Question:
## Encoding into JSON:
I have some JSON encoded anime info stored on a text file using this code:
'''
$info = array(
'mal_id' => $id,
'image' => $src,
'title' => $title,
'alt_title_eng' => $alt_eng,
'alt_title_syn' => $alt_syn,
'type' => $type,
'status' => $status,
'episodes' => $ep,
'genres' => $genres,
'rank' => $rank,
'synopsis' => $syno,
'modified' => date("Y-m-d H:i:s"),
'user' => 'system'
);
file_put_contents("scrap/anime-$id.txt", json_encode($info));
'''
The contents of the text file is:
'''
{"mal_id":18679,"image":"http:\/\/localhost\/images\/anime\/5\/54379.jpg","title":"Kill la Kill","alt_title_eng":" KILL la KILL","alt_title_syn":" KLK","type":" TV","status":" Currently Airing","episodes":25,"genres":"Action, Comedy, School","rank":421,"synopsis":"The story is set on a high school that the student council president Satsuki Kiryuuin rules by force....","user":"system"}
'''
## Decoding JSON and inserting into database
I'm trying to json_decode the contents and insert the values in mysql. The code I made without success is this:
'''
$id= '18679';
$TABLE_PREFIX = 'exp_';
$dbh = new PDO('mysql:host='.$dbhost.';dbname='.$database.';charset=utf8', $dbuser, $dbpass);
$dbh->setAttribute(PDO::ATTR_ERRMODE, PDO::ERRMODE_EXCEPTION);
$dbh->setAttribute(PDO::ATTR_EMULATE_PREPARES, false);
$JSON = json_decode(file_get_contents("scrap/anime-$id.txt"));
$stmt = $dbh->prepare("INSERT INTO {$TABLE_PREFIX}animedb
(mal_id, image, title, alt_title_eng, alt_title_syn, type, status, episodes, genres, rank, synopsis, modified, user)
values(:mal_id, :image, :title, :alt_title_eng, :alt_title_syn, :type, :status, :episodes, :genres, :rank, :synopsis, :modified, :user)
on duplicate key update title= :title, image= :image, alt_title_eng= :alt_title_eng, alt_title_syn= :alt_title_syn, status= :status, episodes= :episodes, genres= :genres, rank= :rank, synopsis= :synopsis, modified= :modified, user= :user");
$user = 'system';
$modified = 'NOW()';
$stmt->bindParam(':mal_id', $id);
$stmt->bindParam(':image', $JSON->image, PDO::PARAM_STR);
$stmt->bindParam(':title', $JSON->title, PDO::PARAM_STR);
$stmt->bindParam(':alt_title_eng', $JSON->alt_title_eng, PDO::PARAM_STR);
$stmt->bindParam(':alt_title_syn', $JSON->alt_title_syn, PDO::PARAM_STR);
$stmt->bindParam(':type', $JSON->type, PDO::PARAM_STR);
$stmt->bindParam(':status', $JSON->status, PDO::PARAM_STR);
$stmt->bindParam(':episodes', $JSON->episodes);
$stmt->bindParam(':genres', $JSON->genres, PDO::PARAM_STR);
$stmt->bindParam(':rank', $JSON->rank);
$stmt->bindParam(':synopsis', $JSON->synopsis, PDO::PARAM_STR);
$stmt->bindParam(':modified', $modified, PDO::PARAM_STR);
$stmt->bindParam(':user', $user, PDO::PARAM_STR);
$stmt->execute() ;
'''
# Problem:
Using try/catch, I'm only getting this error:
'''
SQLSTATE[HY093]: Invalid parameter number
'''
I've searched for solutions for this error message, but couldn't find the right solution for my problem.
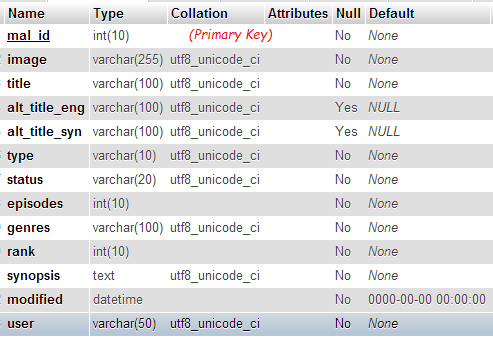
Answer: Is your SQL query has been tested ? Otherwise, try
'''
... on duplicate key update title= values(title), ...
'''
instead of
'''
... on duplicate key update title= :title, ...
'''